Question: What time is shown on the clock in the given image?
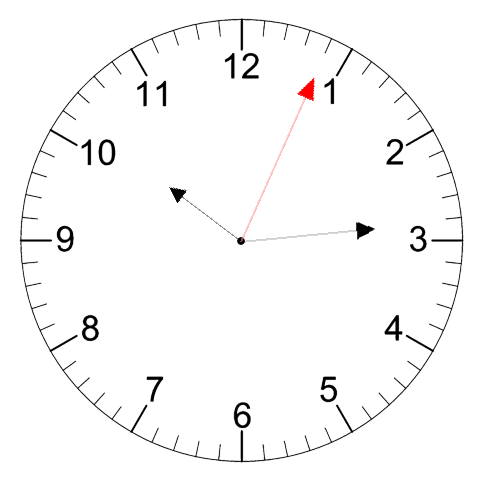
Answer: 10:14:04